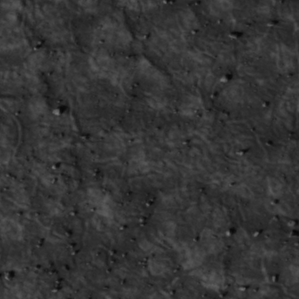
Label: non_frost